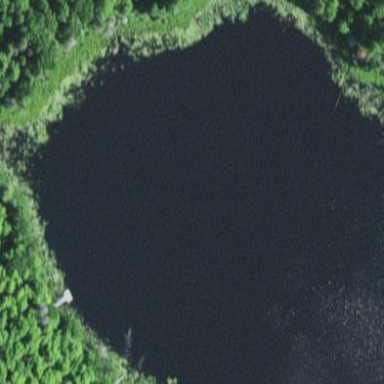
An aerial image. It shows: Serene lake.